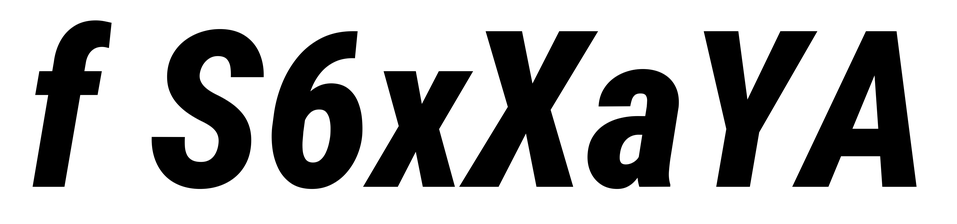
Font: Roboto-Italic_Condensed_ExtraBold_Italic